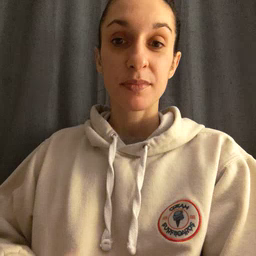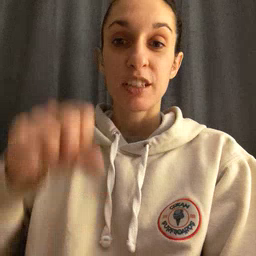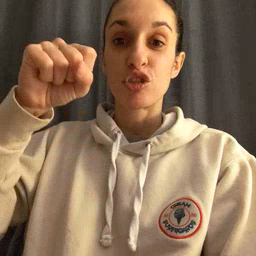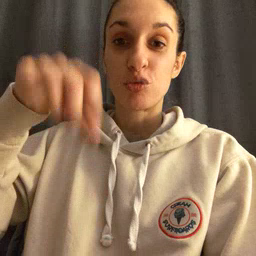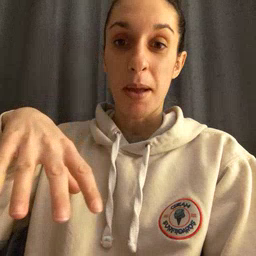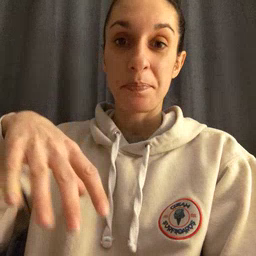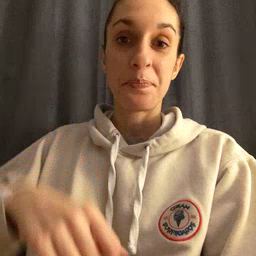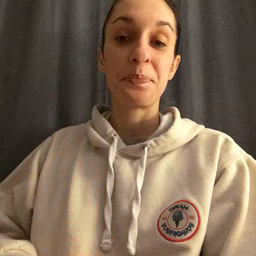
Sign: drop